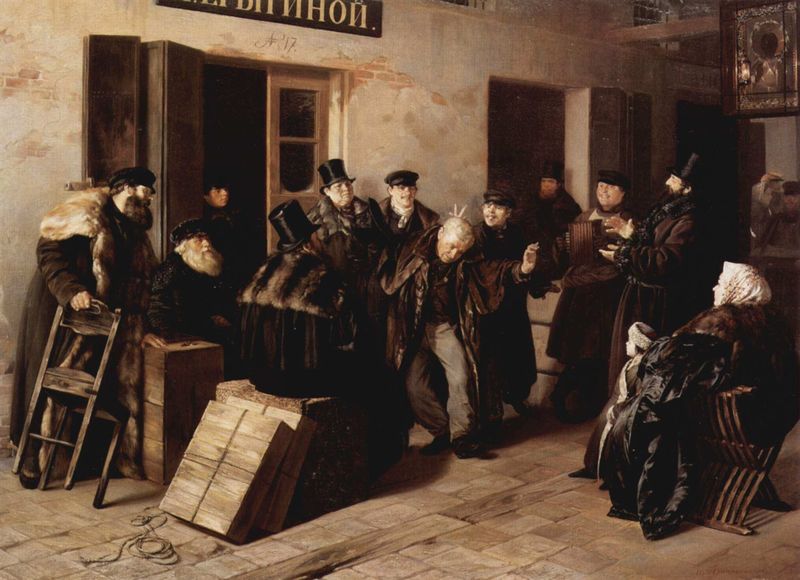
Titel: Spassmacher, Kaufhof in Moskau
Künstler: Illarion Michajlowitsch Prjanischnikow
Standort: Moskva
Institution: Tretjakow-Galerie
Schlagwörter: gruppe, mann, schatten, weiß, frauen, menschen, ocker, sitzen, bar, bewegung, braun, fenster, frau, holz, hut, hüte, licht, männer, schwarz, straße, stuhl, stühle, tür, dame, gebäude, haus, schal, beige, gesellschaft, malerei, tanz, zylinder, anzug, bart, bärte, feier, hose, kneipe, lokal, mütze, mützen, wand, wirtschaft, alte, band, kragen, mensch, pelz, stehen, instrument, boden, haare, mantel, schnur, strick, kind, gesang, musik, musiker, tanzen, zilinder, fensterläden, handel, fell, schrift, fassade, geschäft, kisten, pflaster, parkett, bündel, russland, mauer, türe, winter, laden, platz, dielen, hocker, sepia, leiter, tafel, klappstuhl, kopftuch, glatze, halstuch, türflügel, kordel, bretter, warten, tor, foto, eingang, fugen, schild, fensterladen, truhe, greis, seil, draußen, text, mäntel, jalousie, kiste, nerz, pelzkragen, frrau, tonig, schnurr, platten, kaufleute, naturalistisch, pelzmütze, zylinde, alte frau, russen, tänzer, ikone, gasthaus, wirtshaus, betrunkener, post, schenke, russisch, heiligenbild, holzbretter, applaus, pakete, scherenstuhl, ocer, jalousien, jude, juden, ausgelassen, akkordeon, quetsche, paket, kyrillisch, klatschen, russin, pelze, zieharmonika, holzplatten, wirtshausszene, arkordeon, musk, aplaus, gasthau, gepackt, kasachok, jux, späße